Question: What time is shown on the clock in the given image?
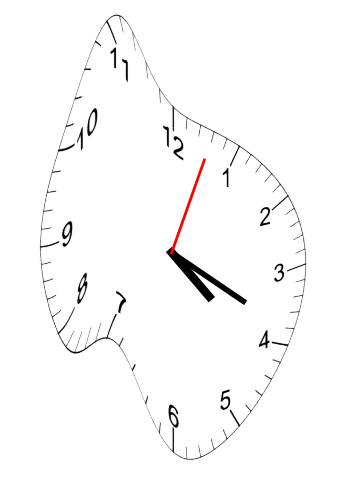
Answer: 04:19:03